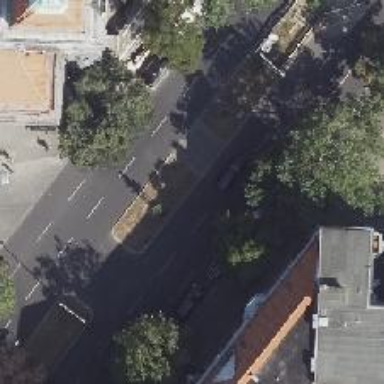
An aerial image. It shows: Traffic island located on footway.